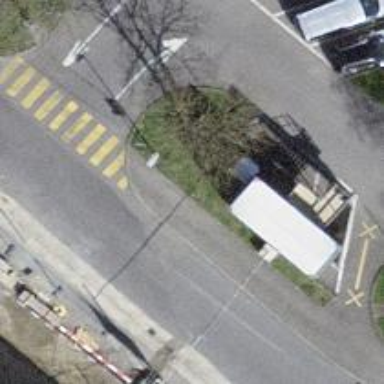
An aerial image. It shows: Charging station.